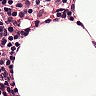
Metastatic tissue present: no